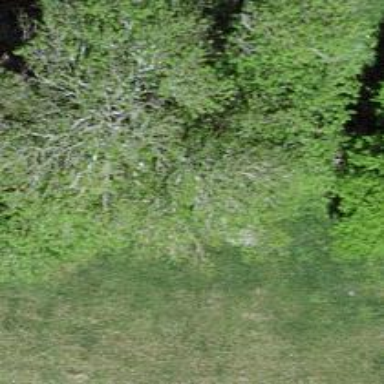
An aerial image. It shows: Row of trees in natural setting.